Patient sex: M
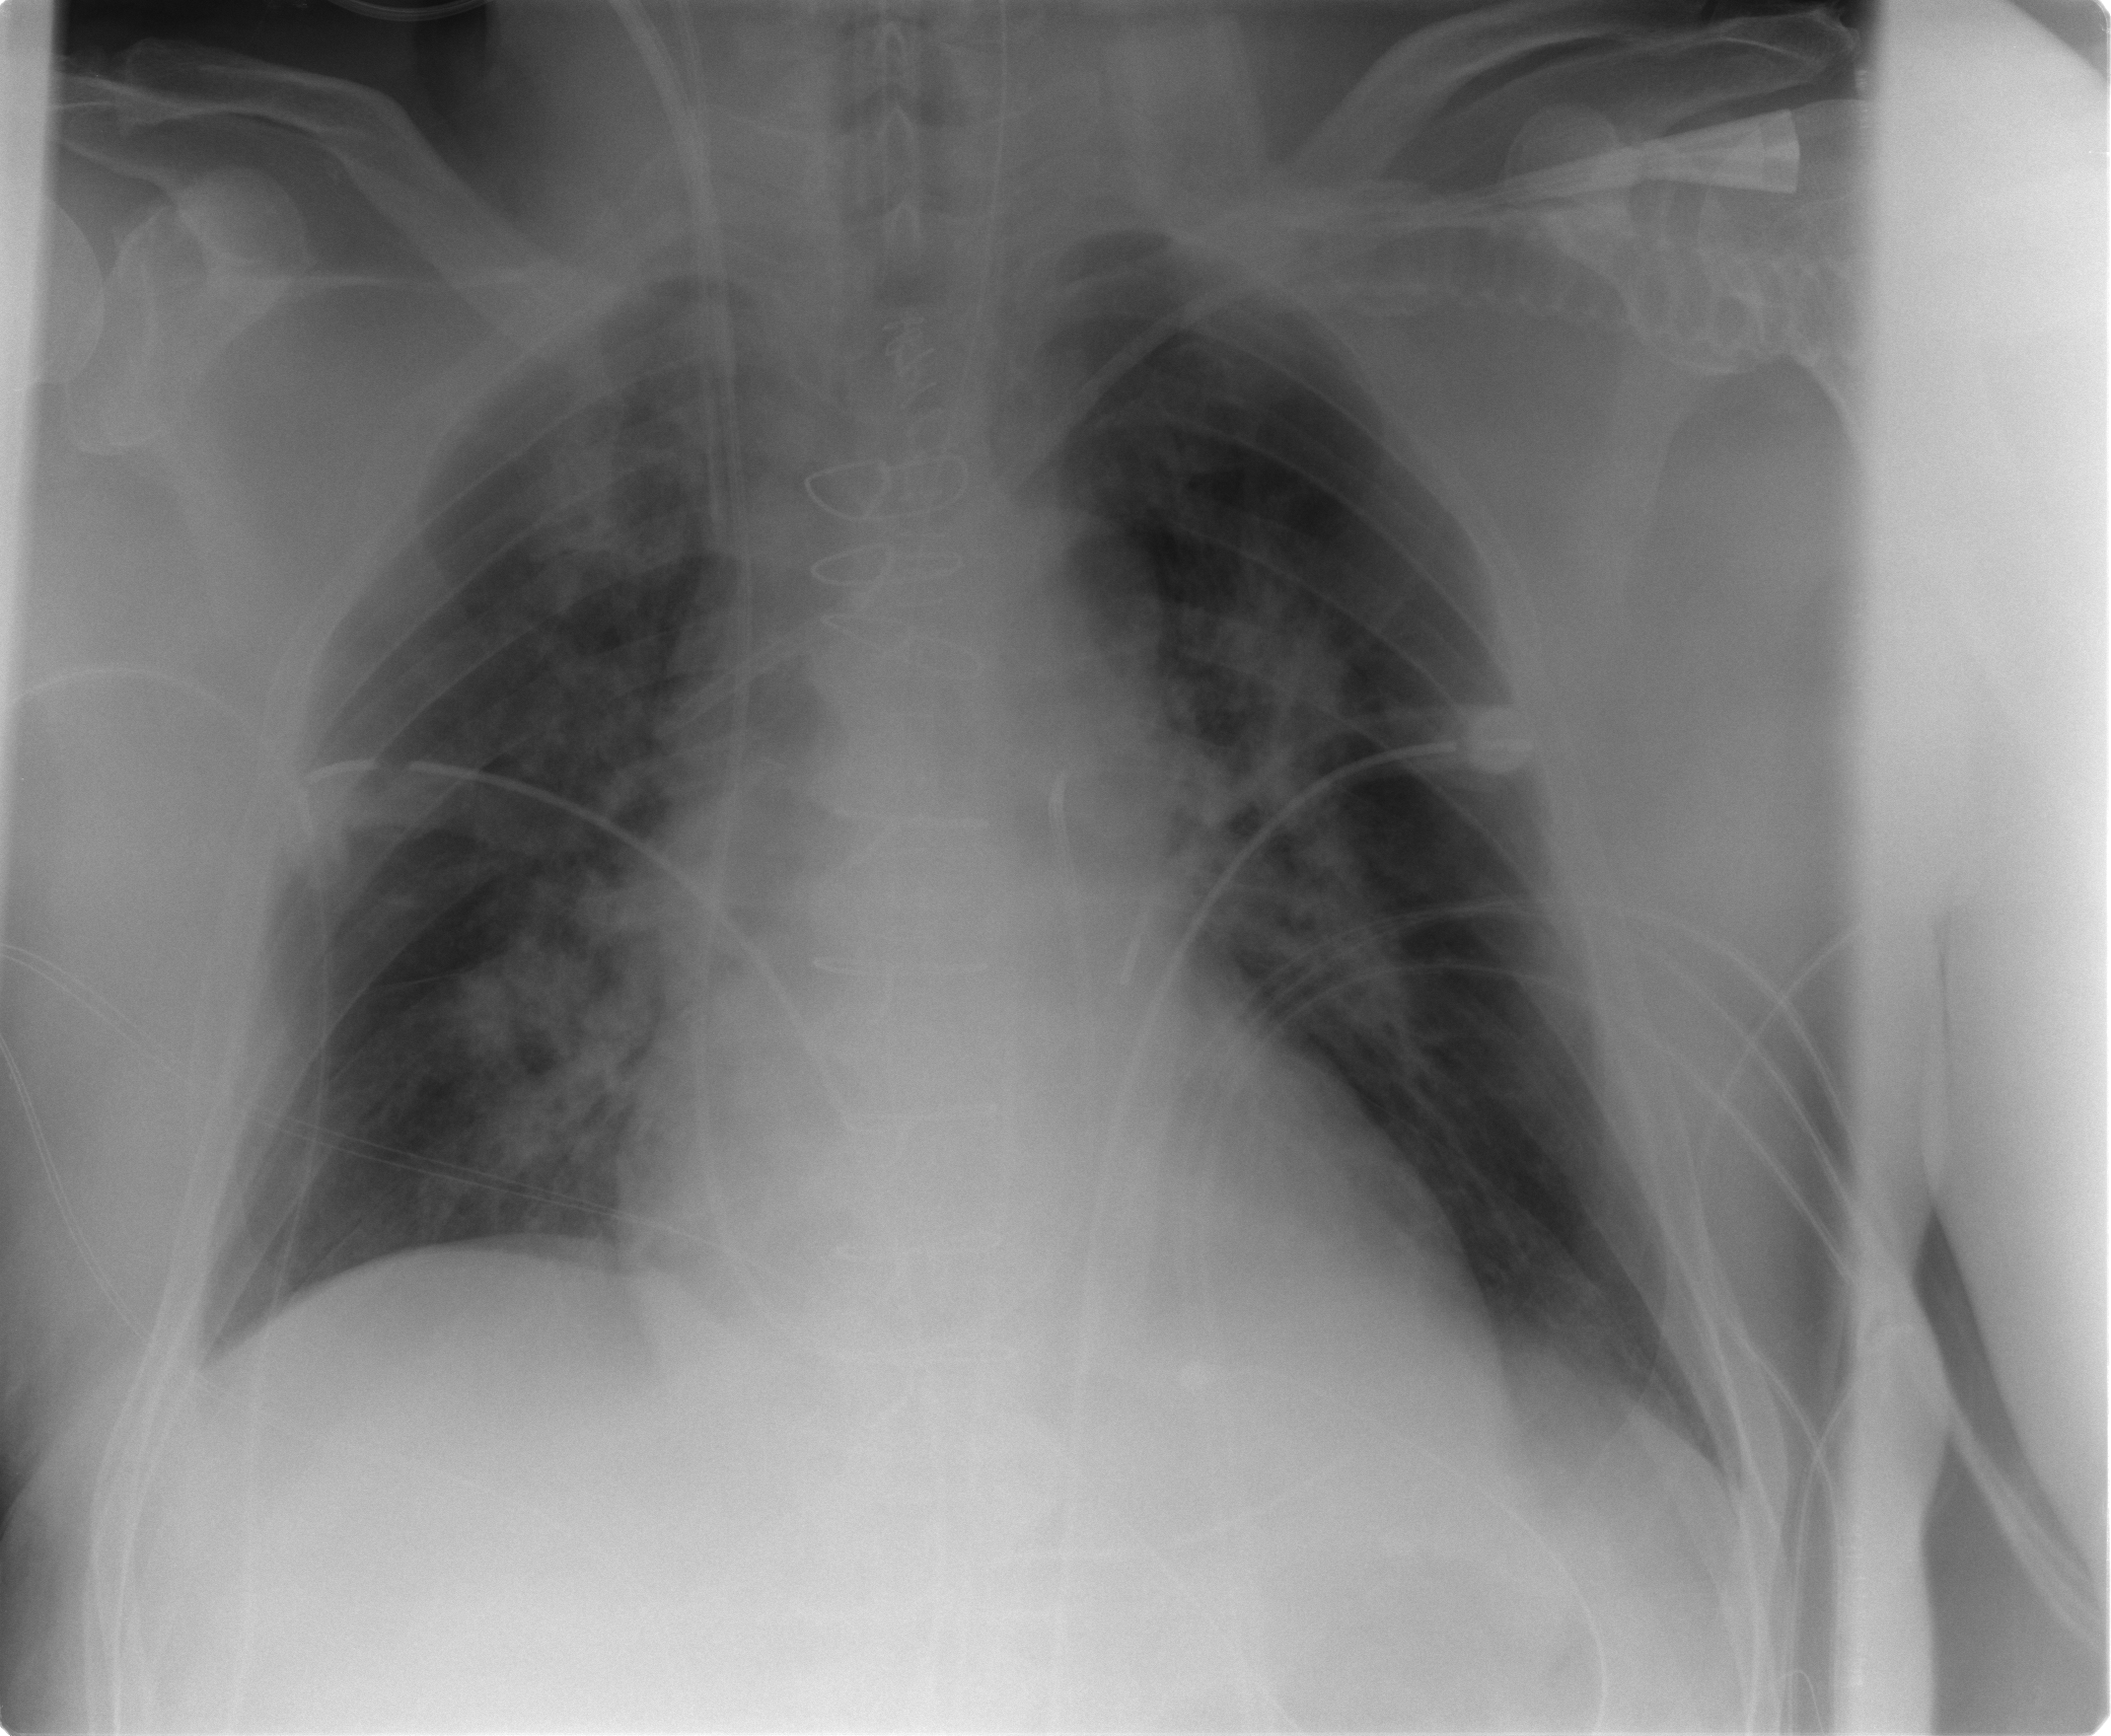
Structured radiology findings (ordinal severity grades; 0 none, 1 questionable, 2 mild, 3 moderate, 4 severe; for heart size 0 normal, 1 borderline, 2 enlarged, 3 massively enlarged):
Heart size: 2
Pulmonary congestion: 2
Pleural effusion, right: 0
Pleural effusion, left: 0
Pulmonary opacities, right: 2
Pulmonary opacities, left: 2
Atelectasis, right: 2
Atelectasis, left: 2